Question: This one is kind of hard to explain. But basically, I'm trying to nest accordions using a ListView with a datasource. The problem is, that it won't allow listview into the accordion template. here's the layout:
'''
>>Section (accordion pane)
>>List of Documents to be reviewed
>>List of Reviewing parties
'''
The section is an accordion pane inside an accordion control. Inside of this is another accordion control which is built from a list of document currently in review. In other words, each document is another pane. The content of each of of the document panes is just an unordered list of reviewers (names).
So I need to be able to basically build the layout based on lists inside the object. I thought I would be able to do something like this:
'''
<ajaxToolkit:Accordion runat="server" ID="accordionMain" HeaderCssClass="panelHeader" ContentCssClass="panelContent" CssClass="accordionPanel" FadeTransitions="True">
<Panes>
<ajaxToolkit:AccordionPane runat="server" ID="pane3" HeaderCssClass="panelHeader">
<Header>
<asp:Image ID="Image3" runat="server" ImageUrl="../icon_expand.gif"/>
Awaiting Reviewers
<asp:Label runat="server" ID="lblAwaitingReviewers" Text="(4)"></asp:Label>
</Header>
<Content>
<ajaxToolkit:Accordion runat="server">
<Panes>
<asp:ListView runat="server">
<ItemTemplate>
<ajaxToolkit:AccordionPane runat="server">
<Header>
<asp:Label runat="server" ID="lblReviewItem"/>
</Header>
<Content>
<asp:ListView runat="server" ID="lvReviewers" ItemPlaceholderID="phReviewers">
<LayoutTemplate>
<ul>
<asp:PlaceHolder runat="server" ID="phReviewers"/>
</ul>
</LayoutTemplate>
<ItemTemplate>
<li>
<asp:LinkButton runat="server" ID="lnkMocReviewItem">
<asp:HiddenField runat="server" ID="hfMocReviewItemId"/>
<asp:Label runat="server" ID="lblReviewItemAssignee"/>
</asp:LinkButton>
</li>
</ItemTemplate>
</asp:ListView>
</Content>
</ajaxToolkit:AccordionPane>
</ItemTemplate>
</asp:ListView>
</Panes>
</ajaxToolkit:Accordion>
</Content>
</ajaxToolkit:AccordionPane>
</Panes>
</ajaxToolkit:Accordion>
'''
But the accordion isn't playing nice with the list view. I tried to use the listview to act as a template to add panes as required, but the accordion control won't allow anything but panes inside of the pane section.
Is there a way around this?
Here is a photo of the effect that I'm going for:

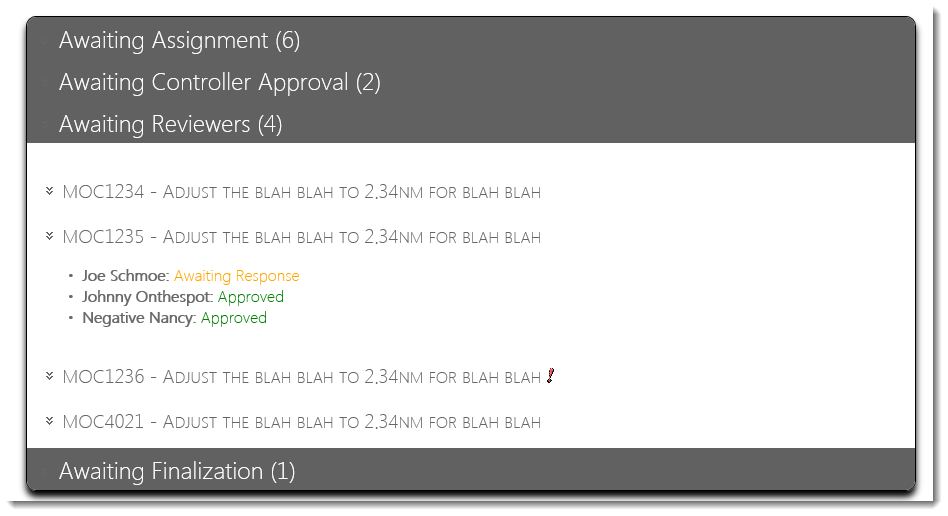
Answer: Turns out that the accordion control has a DataSource complete with a content template. If you bind it to something, then it will create panes for each item. I then placed a listview in the content template and all was good.